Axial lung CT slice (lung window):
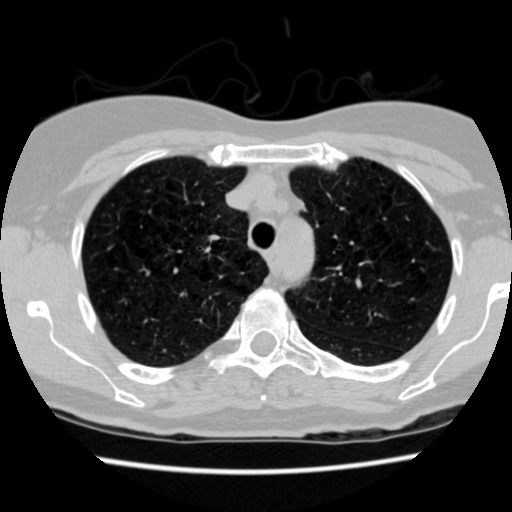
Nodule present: no